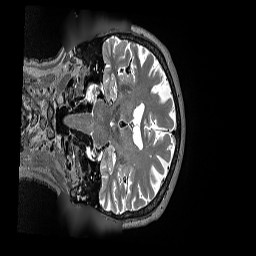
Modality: T2w
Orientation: coronal
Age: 87
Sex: female